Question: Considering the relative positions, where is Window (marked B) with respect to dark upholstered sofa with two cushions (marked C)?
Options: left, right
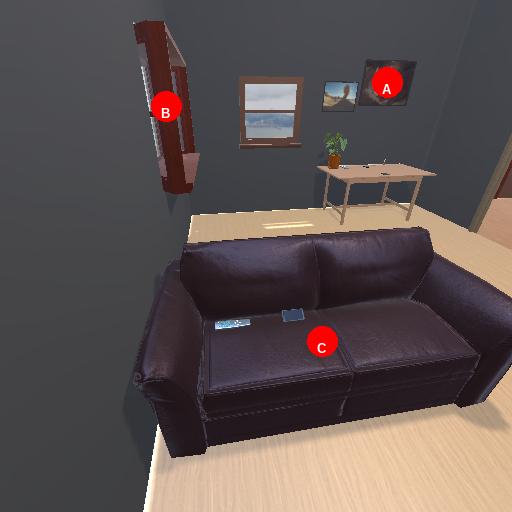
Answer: left